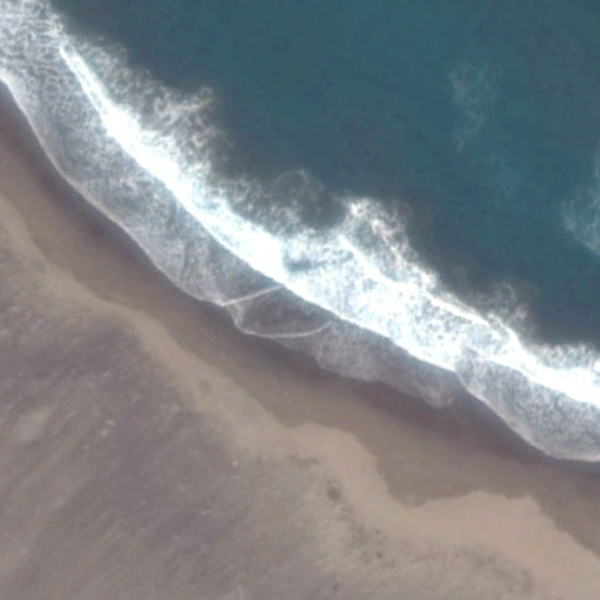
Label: Beach